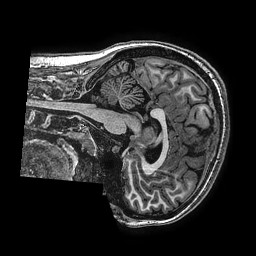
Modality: T1w
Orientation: sagittal
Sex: female
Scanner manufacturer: ge
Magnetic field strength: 3 T
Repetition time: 0.00766 s
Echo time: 0.003476 s